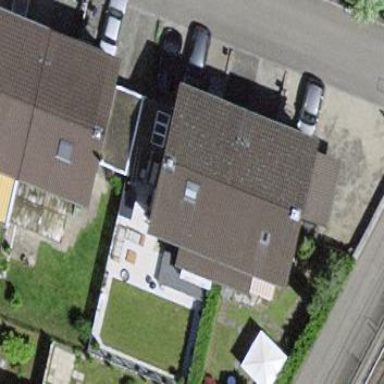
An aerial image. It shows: Semidetached house.